Question: I am doing a news reader app and I want to make it so that the user can choose show/hide news categories (such as top news, business, technology, sports, etc) and reorder them like the BBC news app in Android.
See the picture below:

My question is:
- -
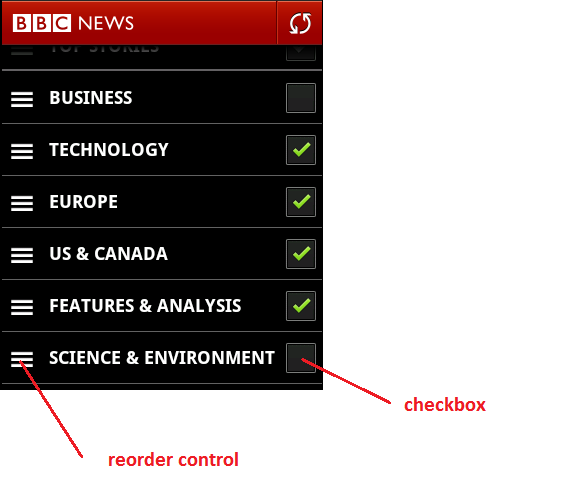
Answer: ## Answer [If you're not using any accessories (detail disclosure, &c)]
(0) I assume you have your tables set up, &c.
(1) This solution only works if your tables cells are always draggable. Add this in your viewDidLoad to your Table View Controller .m file.
'''
- (void)viewDidLoad
{
[super viewDidLoad];
[self setEditing:YES];
}
'''
(2) To make it so you can reorder your cells, add 'cell.showsReorderControl = YES;' to your tableView:cellForRowAtIndexPath:.
(3) Ensure that you have the tableView:canMoveRowAtIndexPath: and tableView:moveRowAtIndexPath:toIndexPath: methods.
'''
- (BOOL)tableView:(UITableView *)tableview canMoveRowAtIndexPath:(NSIndexPath *)indexPath
{
return YES;
}
- (void)tableView:(UITableView *)tableView moveRowAtIndexPath:(NSIndexPath *)fromIndexPath toIndexPath:(NSIndexPath *)toIndexPath
{
}
'''
(4) Because you want the reorder control on the left, we have to take away the Delete circle usually there and the tableView:editingStyleForRowAtIndexPath: method does that.
'''
- (UITableViewCellEditingStyle)tableView:(UITableView *)tableView editingStyleForRowAtIndexPath:(NSIndexPath *)indexPath
{
return UITableViewCellEditingStyleNone;
}
'''
(5) Last step, where the magic happens - add the tableView:willDisplayCell:forRowAtIndexPath: method, search for the cell's subviews, narrow it down to the private UITableViewCellReorderControl, and finally override it.
'''
- (void) tableView:(UITableView *)tableView willDisplayCell:(UITableViewCell *)cell forRowAtIndexPath:(NSIndexPath *)indexPath
{
for(UIView* view in cell.subviews)
{
if([[[view class] description] isEqualToString:@"UITableViewCellReorderControl"])
{
// Creates a new subview the size of the entire cell
UIView *movedReorderControl = [[UIView alloc] initWithFrame:CGRectMake(0, 0, CGRectGetMaxX(view.frame), CGRectGetMaxY(view.frame))];
// Adds the reorder control view to our new subview
[movedReorderControl addSubview:view];
// Adds our new subview to the cell
[cell addSubview:movedReorderControl];
// CGStuff to move it to the left
CGSize moveLeft = CGSizeMake(movedReorderControl.frame.size.width - view.frame.size.width, movedReorderControl.frame.size.height - view.frame.size.height);
CGAffineTransform transform = CGAffineTransformIdentity;
transform = CGAffineTransformTranslate(transform, -moveLeft.width, -moveLeft.height);
// Performs the transform
[movedReorderControl setTransform:transform];
}
}
}
'''
I spent nearly ten hours trying to figure out a solution for when accessories and I couldn't do it. I need more experience and knowledge first. Simply doing the same thing to the reorder control on the disclosure button didn't work. So I hope this would works for now; and if I figure it out in the future I'll be sure to update this.
> Hi Hoang Van Ha, this is my first answer ever, and I only started learning Objective-C a month ago, so I'm still quite a noob.I've been trying to do the same thing with my app and have been searching for hours how to do it. Apple's documentation isn't very much help when it comes to this. I found it quite frustrating when people would simply link to the documentation. I wanted to yell at them. I hope my answer helped you.Lots of kudos to <URL> and adapted it for my answers.